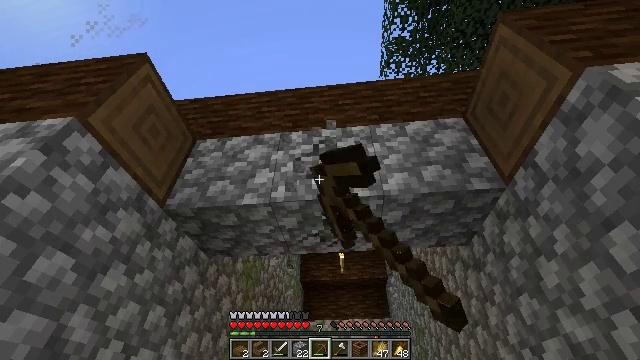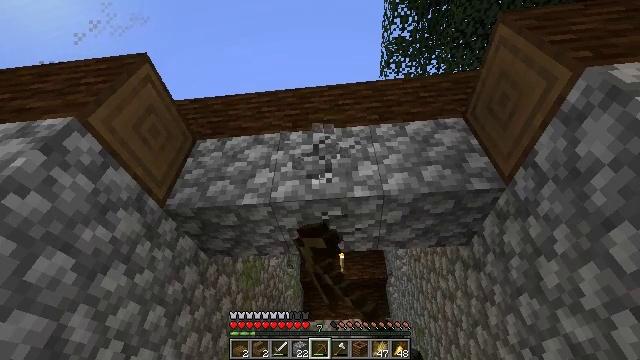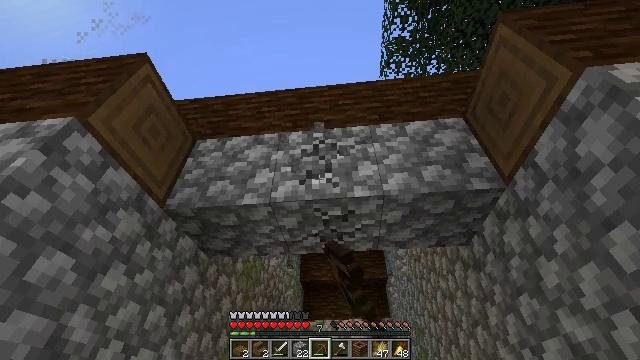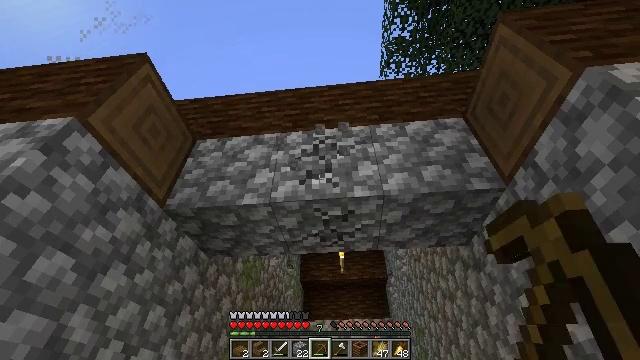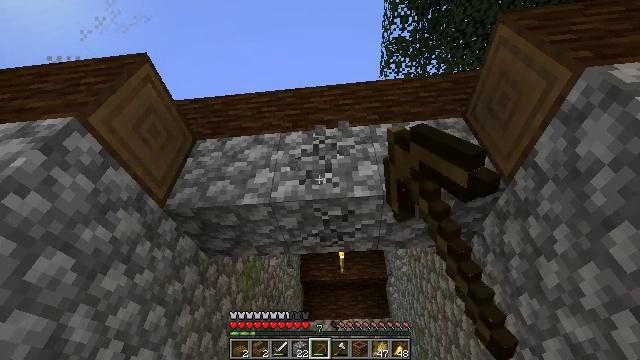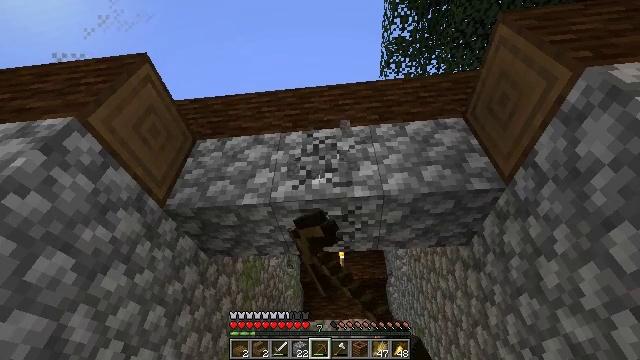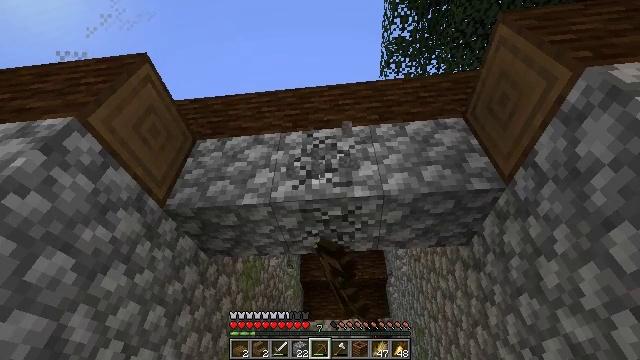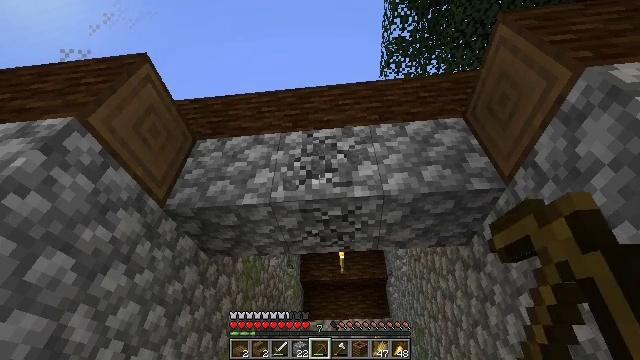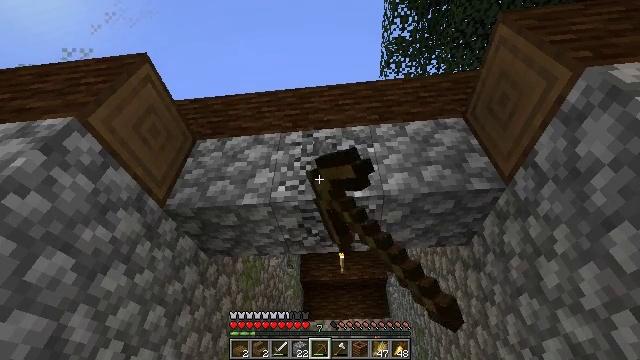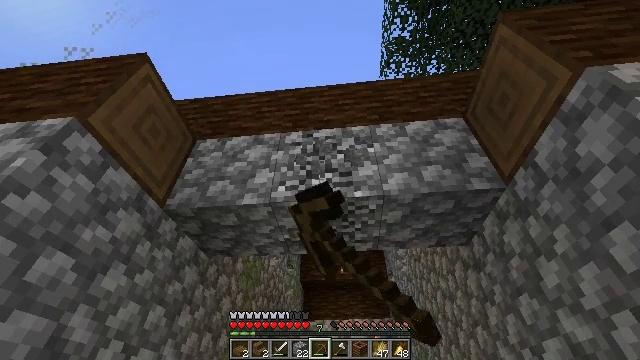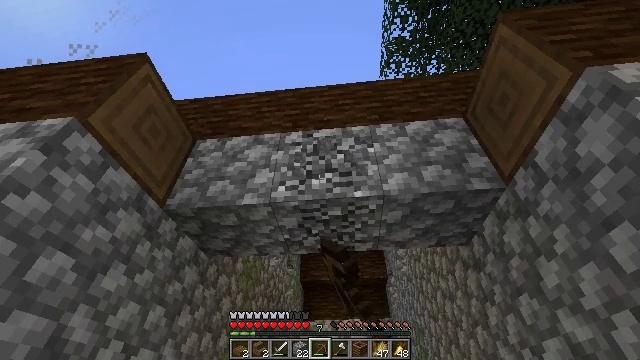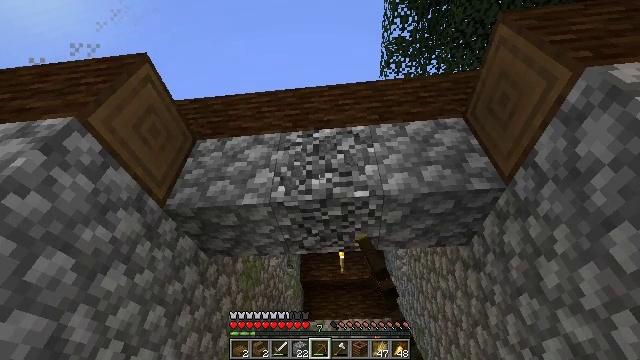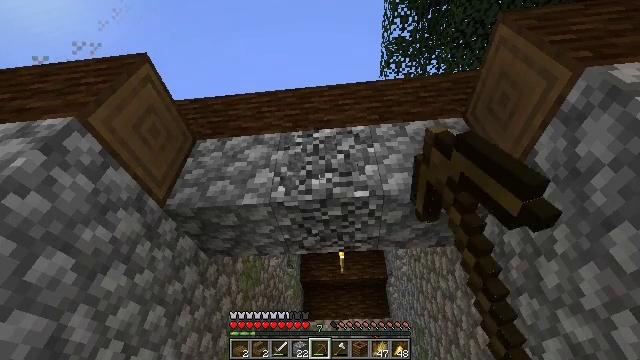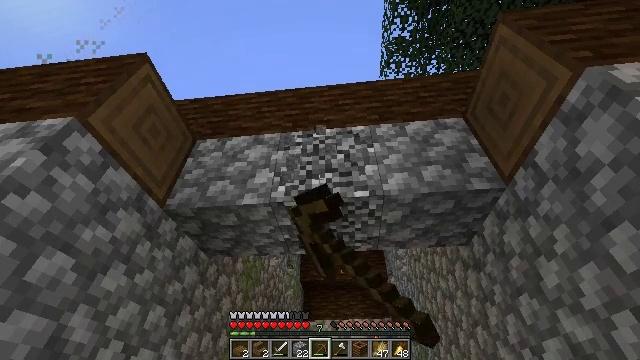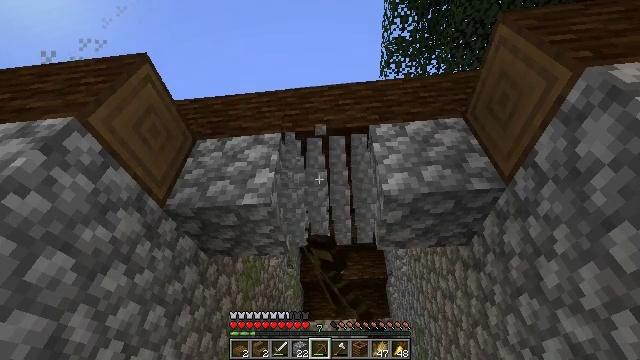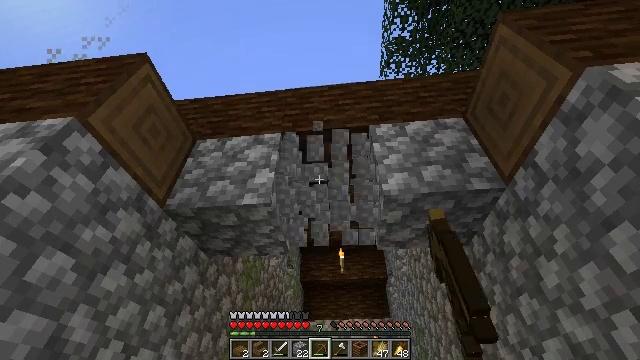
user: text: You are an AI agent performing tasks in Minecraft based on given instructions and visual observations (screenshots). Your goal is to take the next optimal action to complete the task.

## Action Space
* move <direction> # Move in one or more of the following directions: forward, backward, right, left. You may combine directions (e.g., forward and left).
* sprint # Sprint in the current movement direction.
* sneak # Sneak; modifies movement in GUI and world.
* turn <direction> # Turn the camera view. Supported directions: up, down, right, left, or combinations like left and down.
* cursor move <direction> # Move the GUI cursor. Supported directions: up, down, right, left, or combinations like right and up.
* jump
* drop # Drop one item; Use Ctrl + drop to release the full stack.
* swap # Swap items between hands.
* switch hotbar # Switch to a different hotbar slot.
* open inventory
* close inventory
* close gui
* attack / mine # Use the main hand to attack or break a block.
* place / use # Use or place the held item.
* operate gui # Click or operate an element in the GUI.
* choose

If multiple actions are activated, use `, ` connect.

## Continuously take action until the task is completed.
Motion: motion action
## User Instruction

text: Collect cobblestone blocks for construction.
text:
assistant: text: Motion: attack / mine
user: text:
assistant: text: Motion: attack / mine
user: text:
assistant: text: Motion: attack / mine
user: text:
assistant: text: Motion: attack / mine
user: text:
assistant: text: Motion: attack / mine
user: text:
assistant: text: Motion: attack / mine
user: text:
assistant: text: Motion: attack / mine
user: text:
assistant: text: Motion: attack / mine
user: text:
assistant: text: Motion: attack / mine
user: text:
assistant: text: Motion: attack / mine
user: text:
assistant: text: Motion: attack / mine
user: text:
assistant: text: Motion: attack / mine
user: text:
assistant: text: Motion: attack / mine
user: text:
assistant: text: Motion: attack / mine
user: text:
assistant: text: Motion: attack / mine
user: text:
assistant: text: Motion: attack / mine
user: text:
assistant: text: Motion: attack / mine
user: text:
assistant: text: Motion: attack / mine
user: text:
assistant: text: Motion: attack / mine
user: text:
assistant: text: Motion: attack / mine
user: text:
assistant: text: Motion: turn left, attack / mine
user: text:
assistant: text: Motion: turn left, attack / mine
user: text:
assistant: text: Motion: turn left and down, attack / mine
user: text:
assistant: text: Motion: turn left and down, attack / mine
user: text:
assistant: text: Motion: turn left, attack / mine
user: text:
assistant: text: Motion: turn left, attack / mine
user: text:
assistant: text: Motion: attack / mine
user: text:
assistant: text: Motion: attack / mine
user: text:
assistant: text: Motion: attack / mine
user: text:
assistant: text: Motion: attack / mine